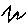
Label: zigzag